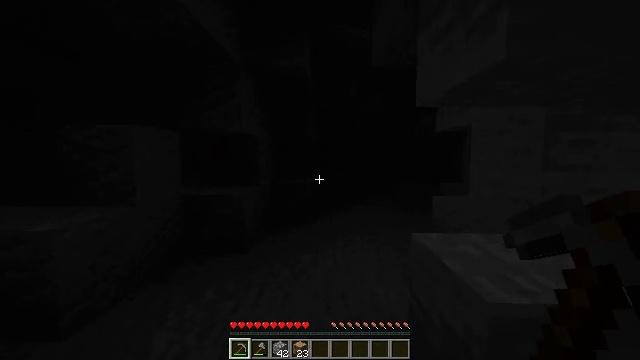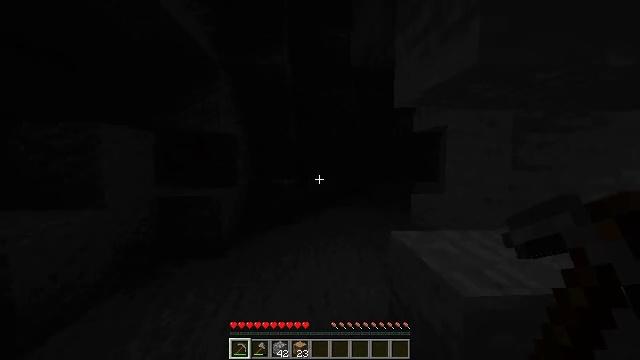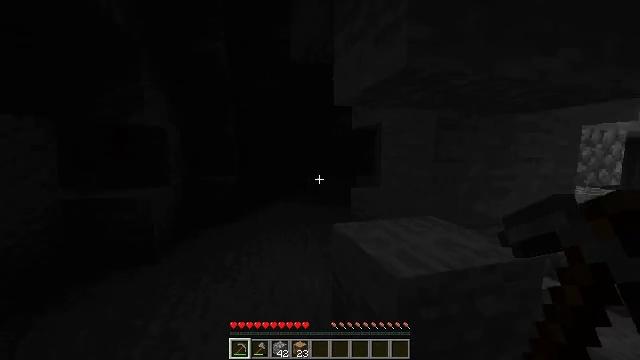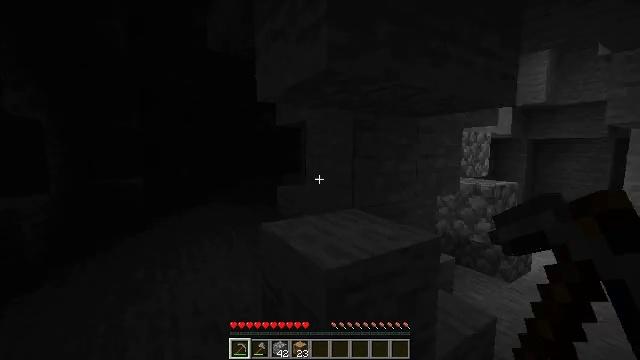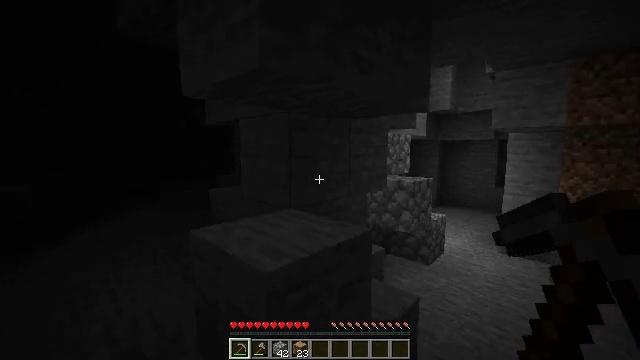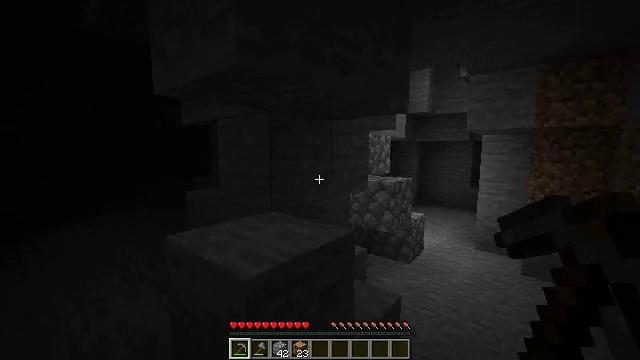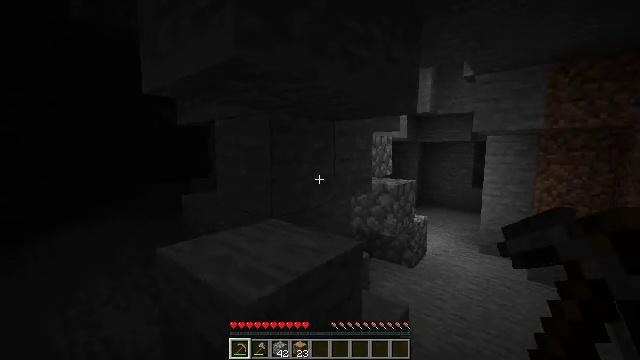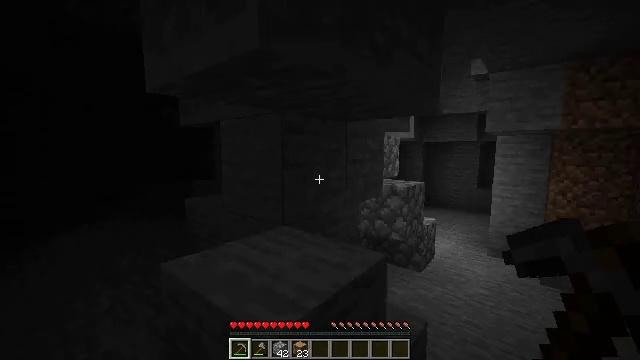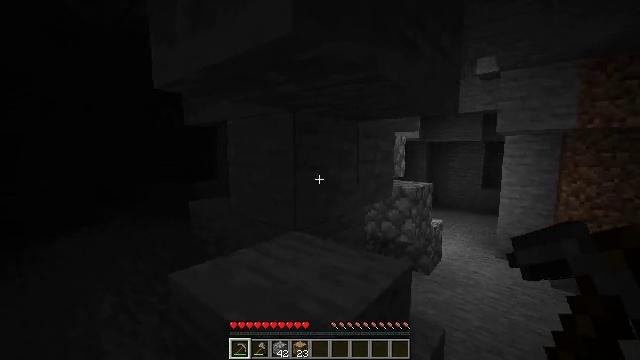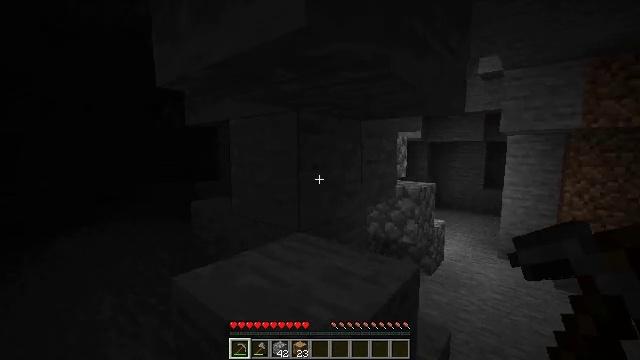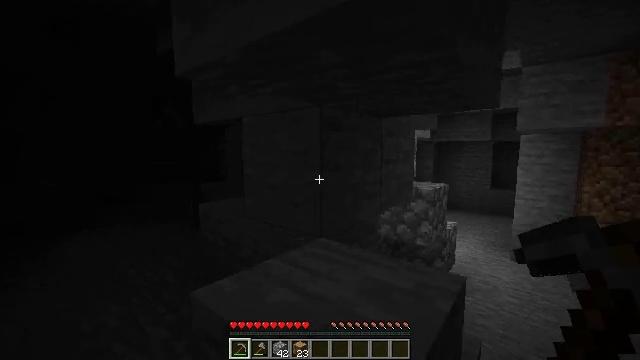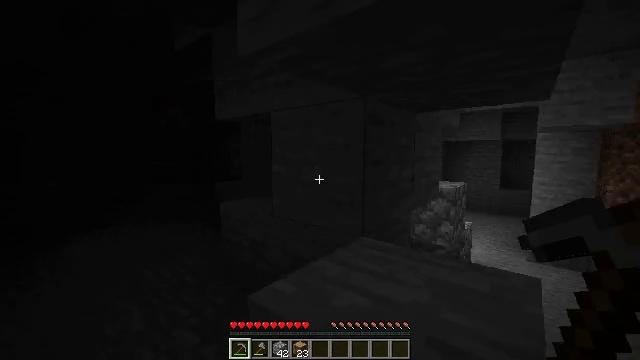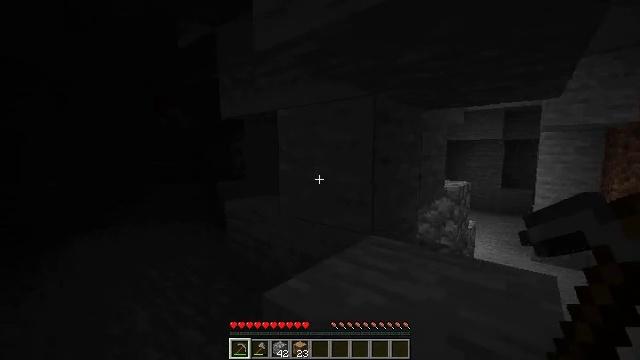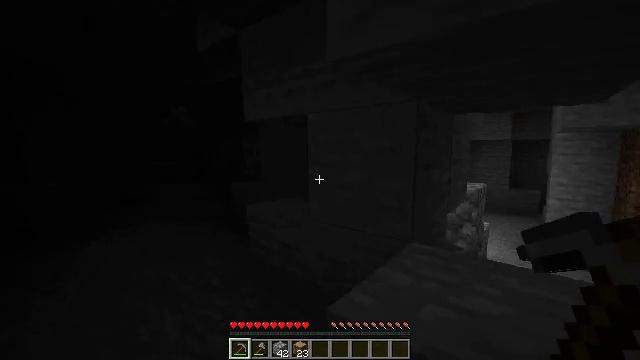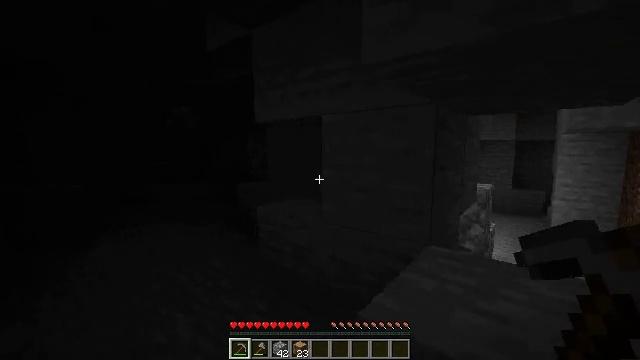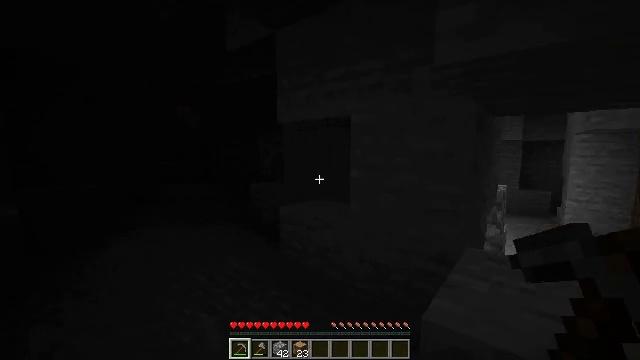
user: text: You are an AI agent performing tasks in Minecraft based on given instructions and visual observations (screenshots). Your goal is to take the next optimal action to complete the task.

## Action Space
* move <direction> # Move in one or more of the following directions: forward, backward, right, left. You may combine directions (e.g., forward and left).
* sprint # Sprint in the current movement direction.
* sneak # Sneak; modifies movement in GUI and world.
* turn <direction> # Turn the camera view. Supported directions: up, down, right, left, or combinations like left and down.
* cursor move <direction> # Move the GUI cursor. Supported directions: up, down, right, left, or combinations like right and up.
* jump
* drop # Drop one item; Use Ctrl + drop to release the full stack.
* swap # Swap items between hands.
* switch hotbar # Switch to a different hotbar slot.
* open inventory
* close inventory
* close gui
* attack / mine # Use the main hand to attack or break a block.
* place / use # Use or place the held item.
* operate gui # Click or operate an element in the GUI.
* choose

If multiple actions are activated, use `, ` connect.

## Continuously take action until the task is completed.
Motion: motion action
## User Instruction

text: Collect some oak leaves.
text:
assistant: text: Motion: move left, turn right
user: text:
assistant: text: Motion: turn right and down
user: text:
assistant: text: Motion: turn right
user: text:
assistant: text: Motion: turn right
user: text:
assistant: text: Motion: move forward, turn right
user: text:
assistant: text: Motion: move forward and move left
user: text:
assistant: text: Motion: move forward and move left
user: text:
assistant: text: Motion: move forward and move left
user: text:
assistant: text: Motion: move forward and move left
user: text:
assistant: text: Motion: move left
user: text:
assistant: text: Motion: move left
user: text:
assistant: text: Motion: move left
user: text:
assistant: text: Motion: move left
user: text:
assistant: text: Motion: move left
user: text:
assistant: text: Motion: no_op
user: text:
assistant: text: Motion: no_op
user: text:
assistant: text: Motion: no_op
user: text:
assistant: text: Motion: no_op
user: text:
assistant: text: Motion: no_op
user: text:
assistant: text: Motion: turn right
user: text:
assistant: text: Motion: move right, turn right and down
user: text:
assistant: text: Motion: move right, turn right and down
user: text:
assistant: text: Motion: move right, turn right
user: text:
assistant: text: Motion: move right
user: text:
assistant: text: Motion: move forward and move right
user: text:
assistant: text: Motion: move forward and move right
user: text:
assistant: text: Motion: move forward and move right
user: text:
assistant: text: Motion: move forward and move right
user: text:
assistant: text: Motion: move forward and move right
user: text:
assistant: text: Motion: move right